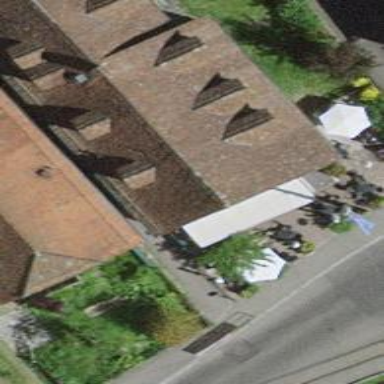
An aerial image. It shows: Café with bakery inside.